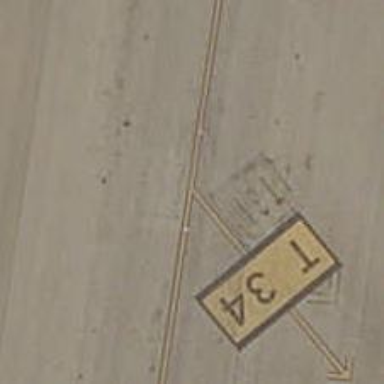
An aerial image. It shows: Airport parking position.